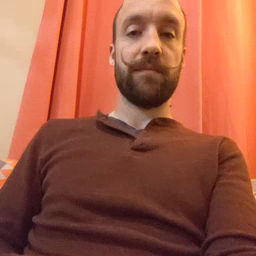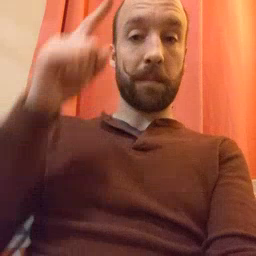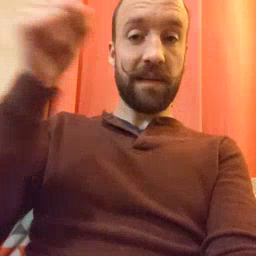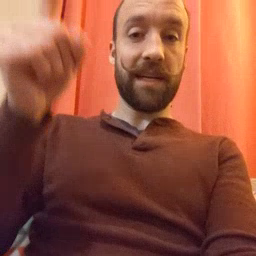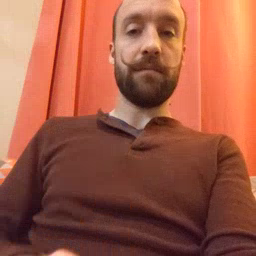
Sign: penny